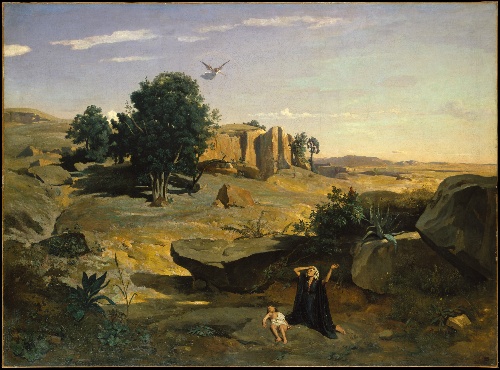
Title: Hagar in the Wilderness
Artist: Camille Corot
Artist bio: French, Paris 1796–1875 Paris
Date: 1835
Object type: Painting
Classification: Paintings
Medium: Oil on canvas
Dimensions: 71 x 106 1/2 in. (180.3 x 270.5 cm)
Department: European Paintings
Credit line: Rogers Fund, 1938
Accession year: 1938
Repository: Metropolitan Museum of Art, New York, NY
Tags: Children|Women|Landscapes